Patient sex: M
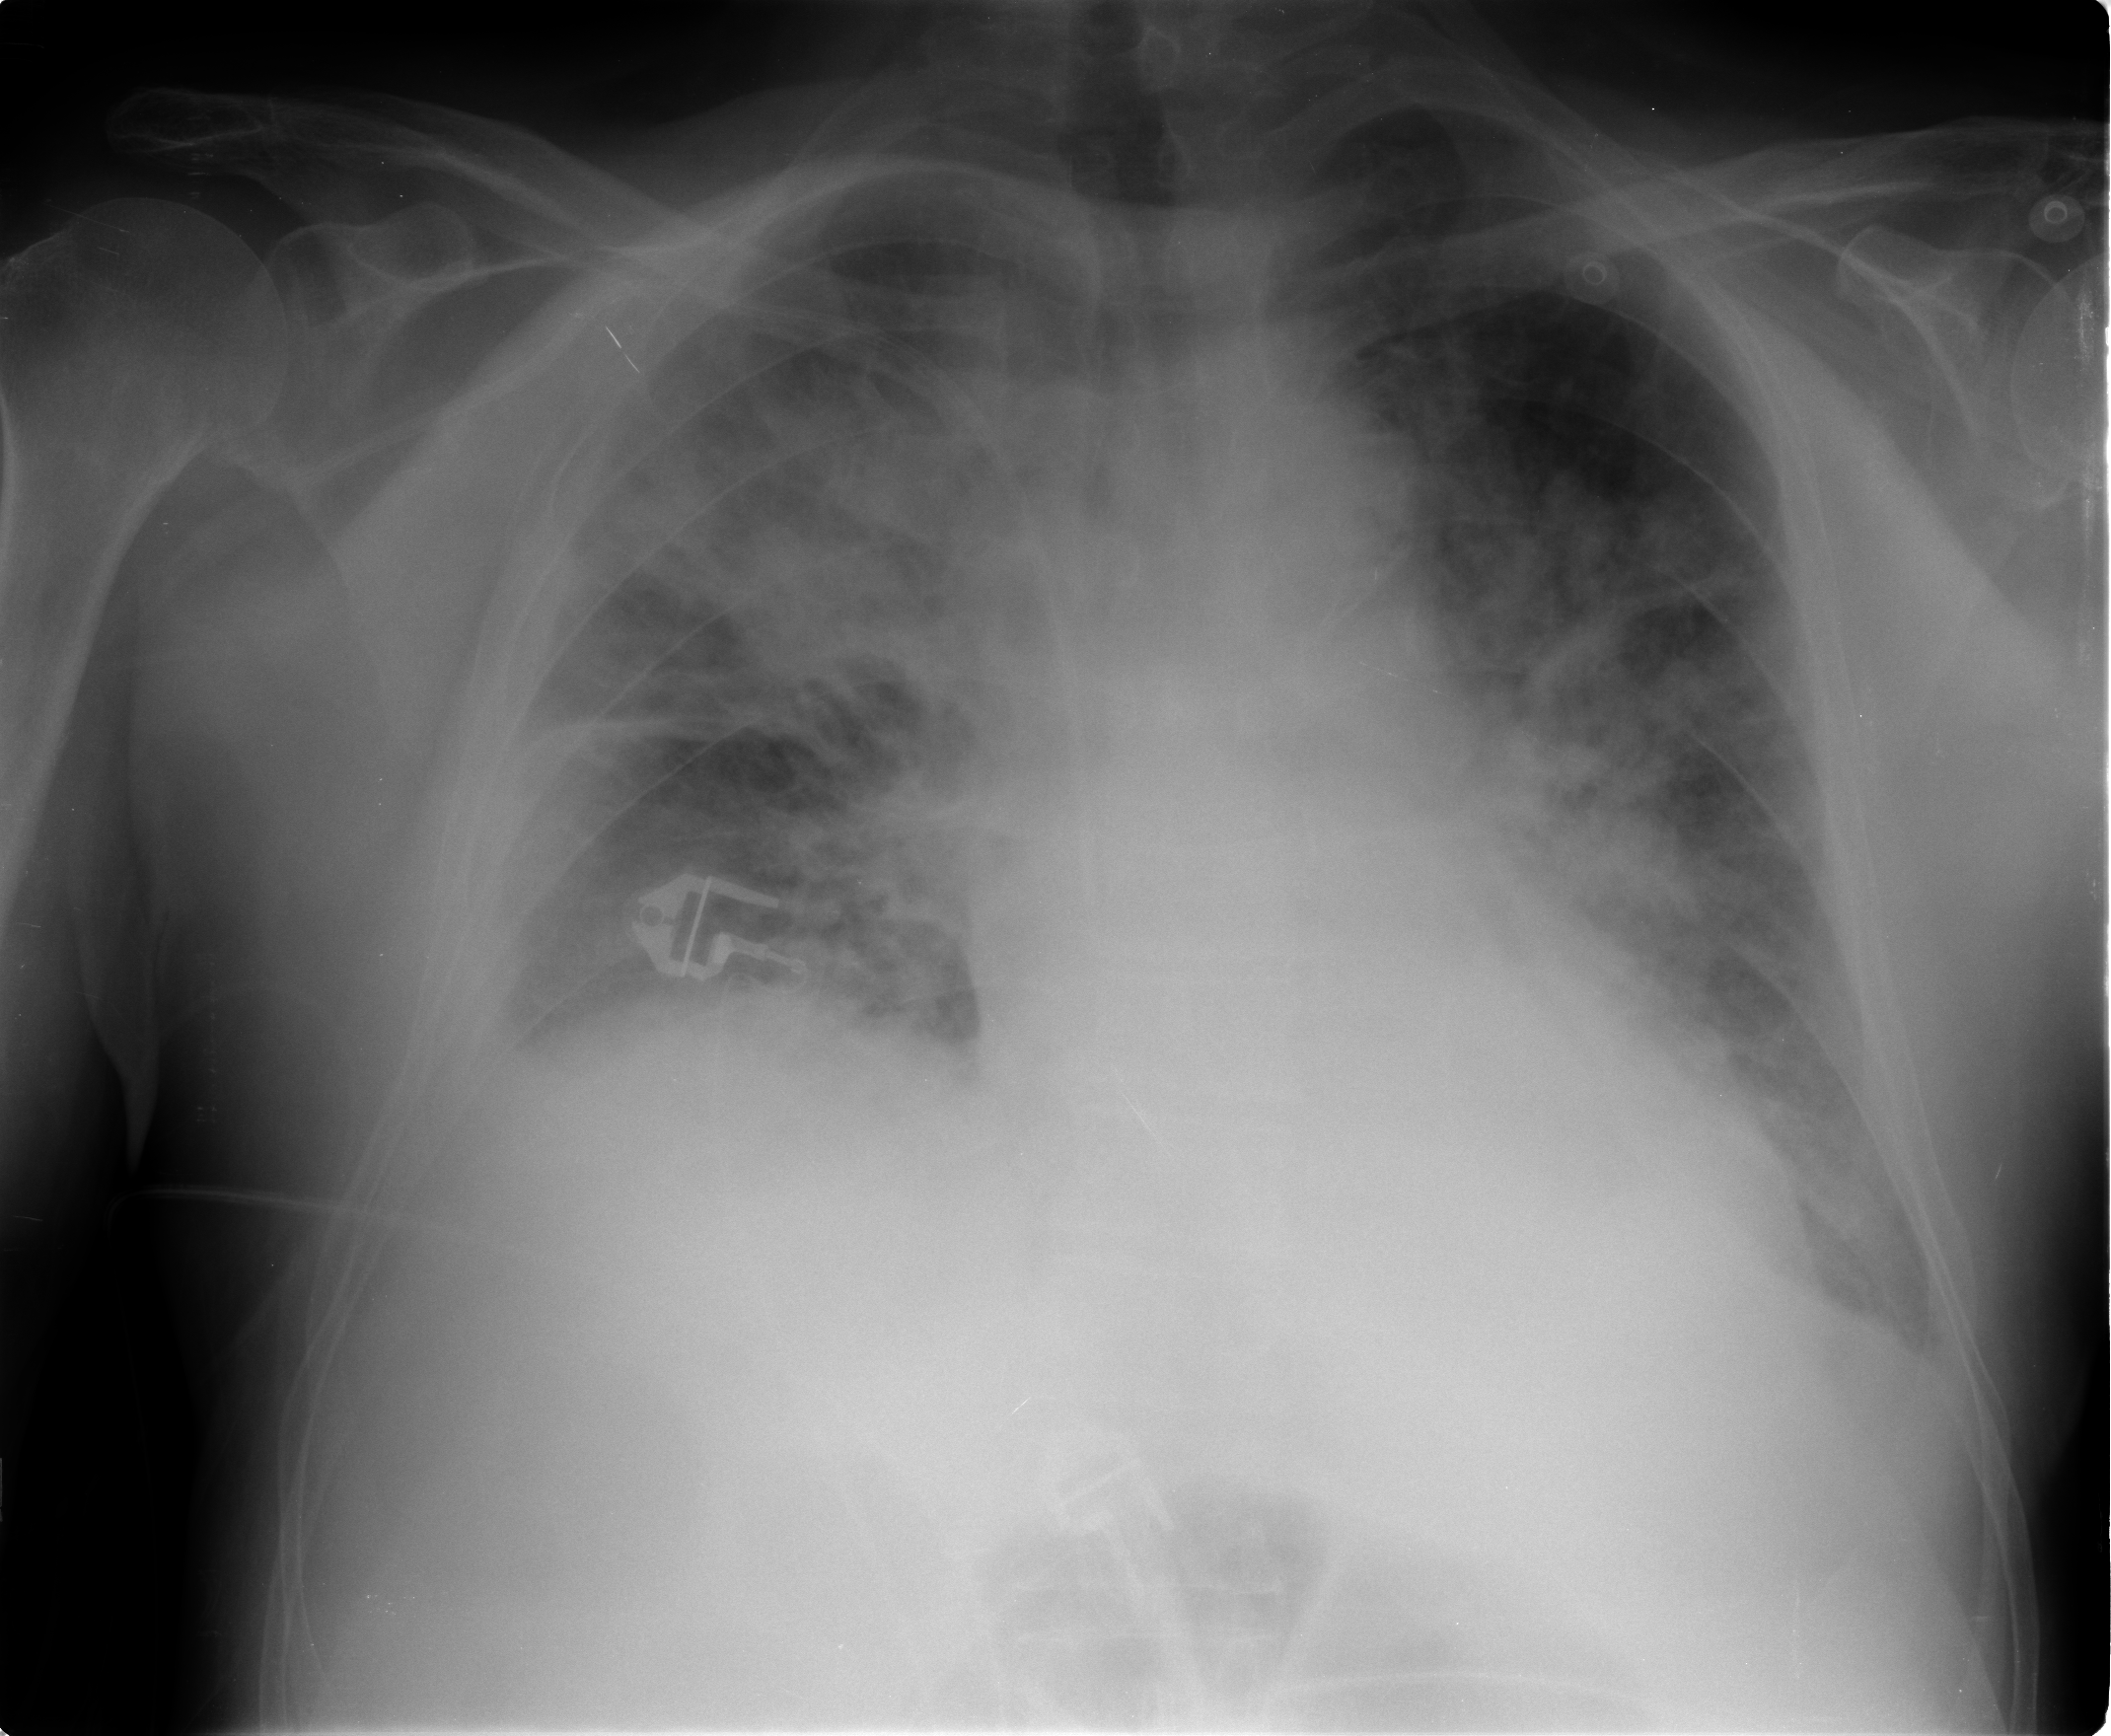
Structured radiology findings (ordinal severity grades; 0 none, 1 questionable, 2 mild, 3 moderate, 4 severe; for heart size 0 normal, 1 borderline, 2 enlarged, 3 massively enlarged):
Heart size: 2
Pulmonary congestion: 2
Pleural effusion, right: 2
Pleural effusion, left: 2
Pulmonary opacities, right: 4
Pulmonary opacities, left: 3
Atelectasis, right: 3
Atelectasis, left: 3